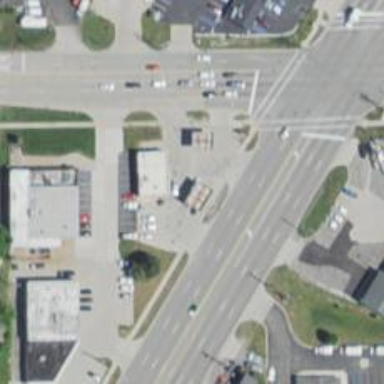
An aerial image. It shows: Convenience shop.